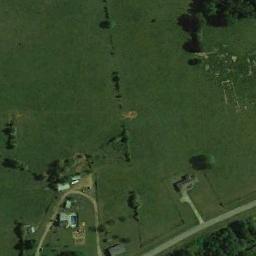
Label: meadow